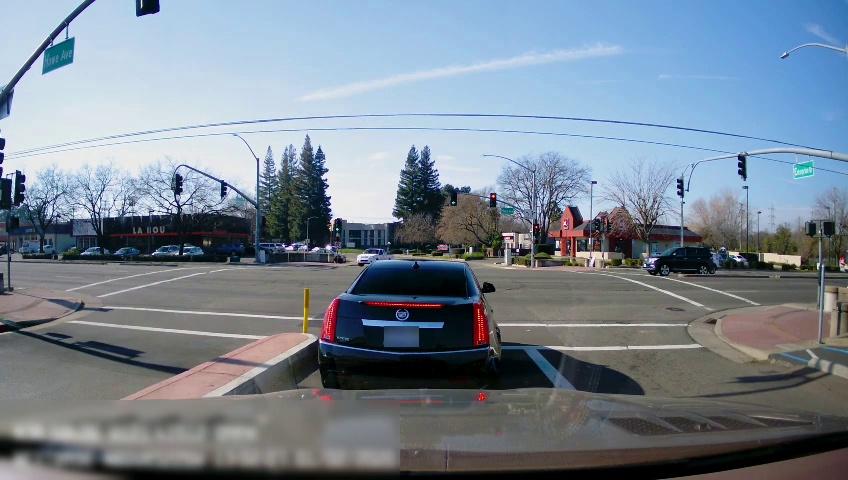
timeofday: Day
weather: Sunny
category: Drivable Space
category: Vehicles | SUV
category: Vehicles | Car
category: Vehicles | Truck
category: Vehicles | SUV
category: Vehicles | Car
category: Vehicles | Car
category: Vehicles | Car
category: Vehicles | Car
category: Lanes | Opposite Lane
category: Lanes | Current Lane
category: Traffic | Lights
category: Traffic | Signs
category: Traffic | Lights
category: Traffic | Lights
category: Traffic | Lights
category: Traffic | Lights
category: Traffic | Lights
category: Traffic | Lights
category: Traffic | Lights
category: Traffic | Lights
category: Traffic | Signs
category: Traffic | Lights
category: Traffic | Lights
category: Traffic | Lights
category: Traffic | Lights
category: Traffic | Lights
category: Traffic | Signs
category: Traffic | Lights
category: Traffic | Lights
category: Traffic | Lights